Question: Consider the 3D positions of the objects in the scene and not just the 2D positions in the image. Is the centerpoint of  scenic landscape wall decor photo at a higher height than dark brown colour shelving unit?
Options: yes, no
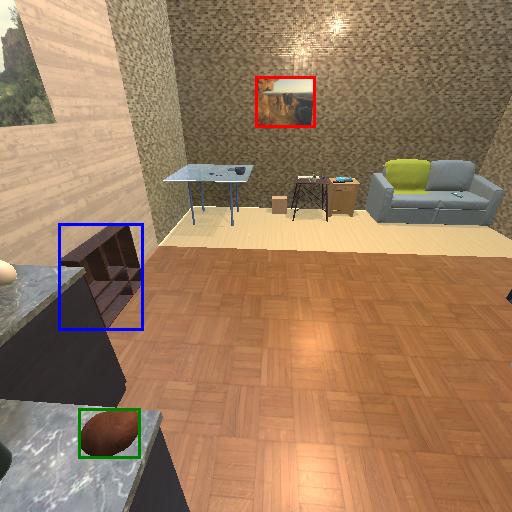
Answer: yes